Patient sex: M
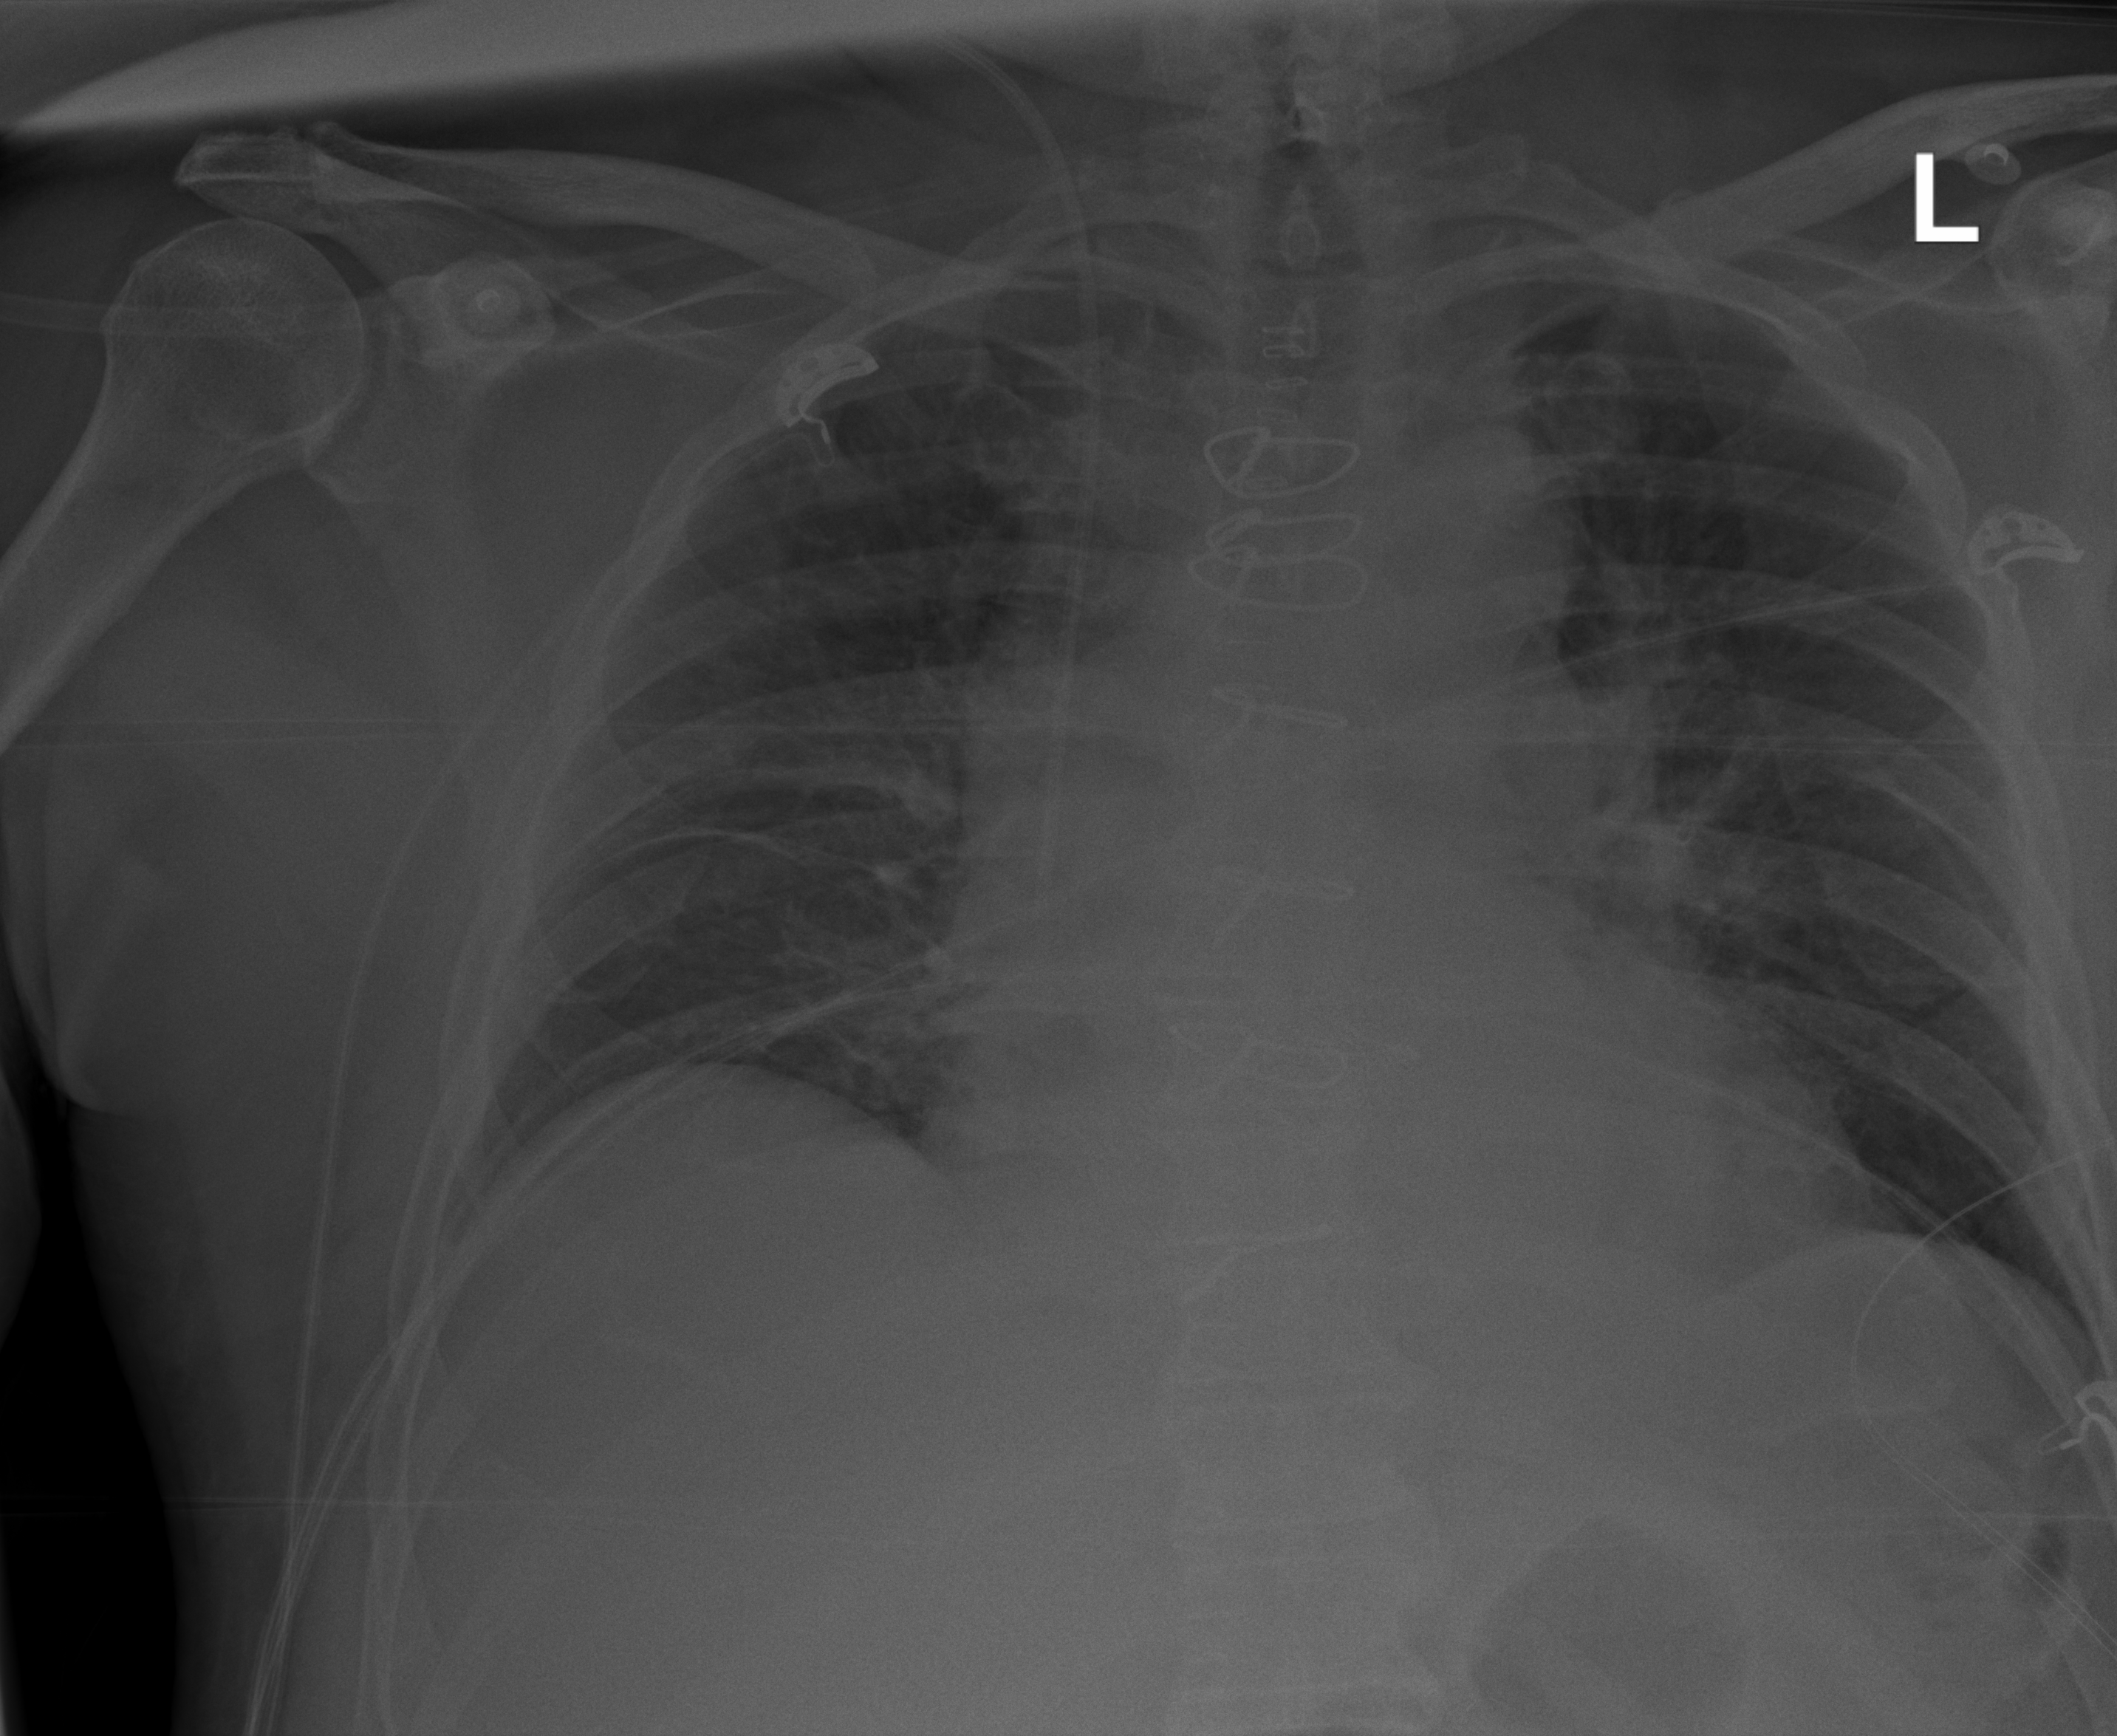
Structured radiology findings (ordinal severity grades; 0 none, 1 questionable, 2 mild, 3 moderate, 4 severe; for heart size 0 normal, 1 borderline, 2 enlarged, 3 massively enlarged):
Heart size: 2
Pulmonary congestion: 2
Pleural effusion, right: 0
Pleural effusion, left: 2
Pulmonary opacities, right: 1
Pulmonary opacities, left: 1
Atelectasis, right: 0
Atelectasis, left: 2